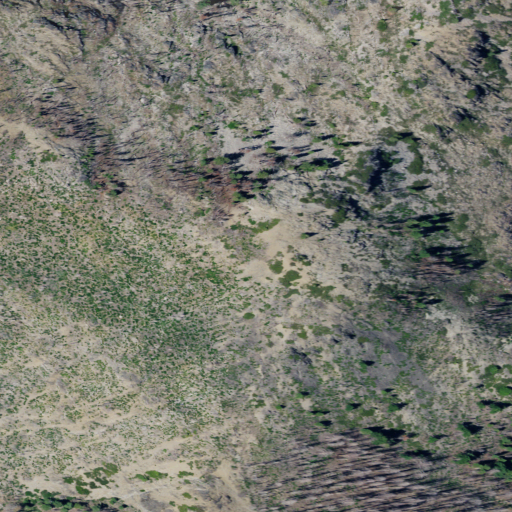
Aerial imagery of mountain in California named Jedediah Mountain containing grassland, shrub, evergreen forest, and mixed forest